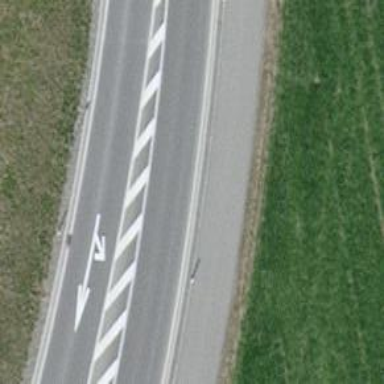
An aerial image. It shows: Secondary road with sidewalk on the left.